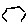
Label: hexagon